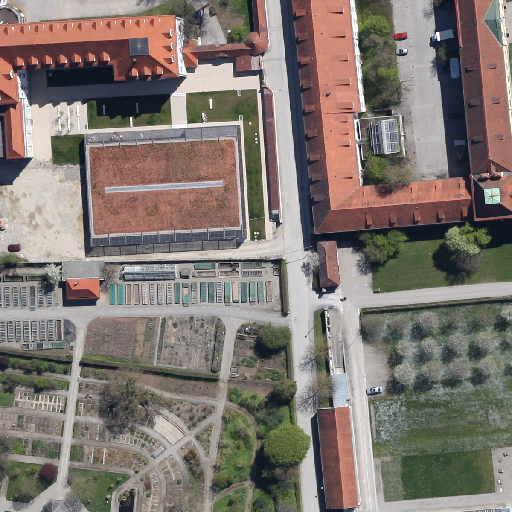
Referring expression: vehicle in the parking area